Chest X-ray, PA view. Patient: 60 years old, sex M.
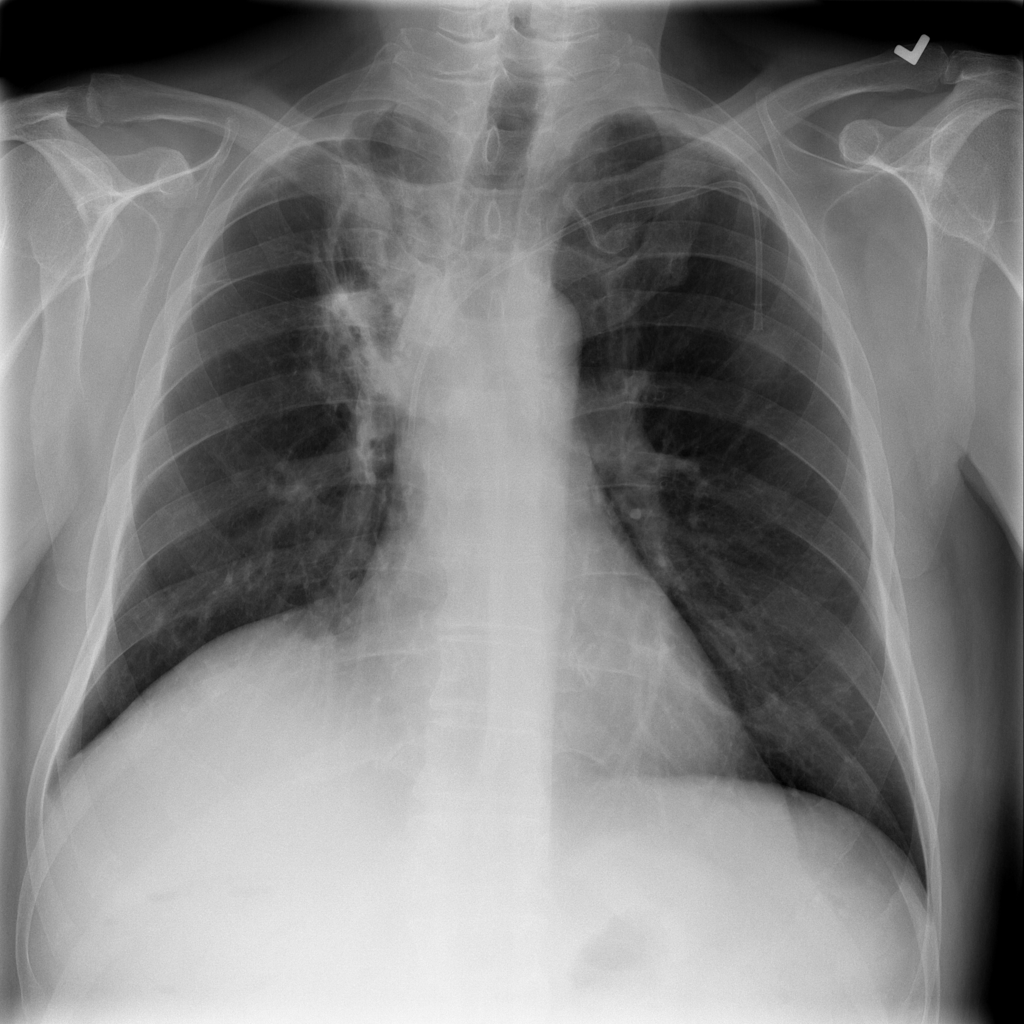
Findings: No Finding